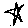
Label: star